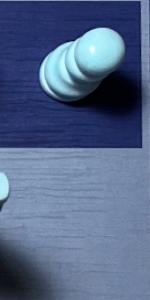
Label: Empty